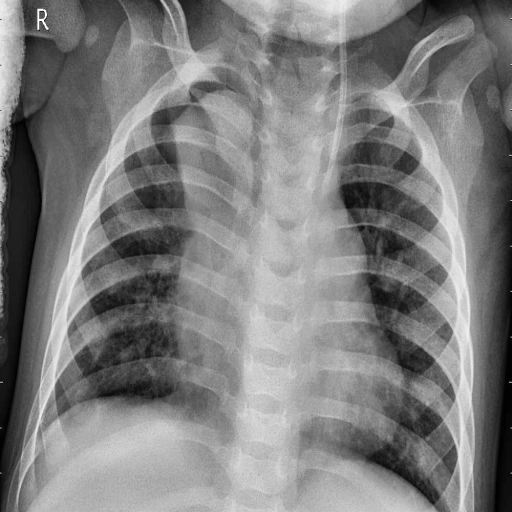
Finding: PNEUMONIA